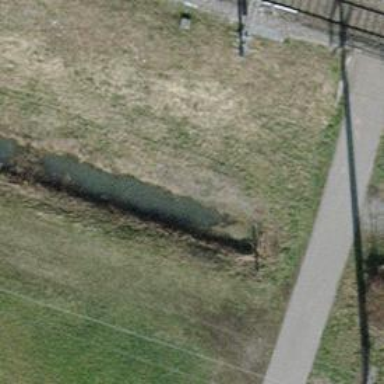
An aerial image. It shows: Tunnel underpassing drain waterway.